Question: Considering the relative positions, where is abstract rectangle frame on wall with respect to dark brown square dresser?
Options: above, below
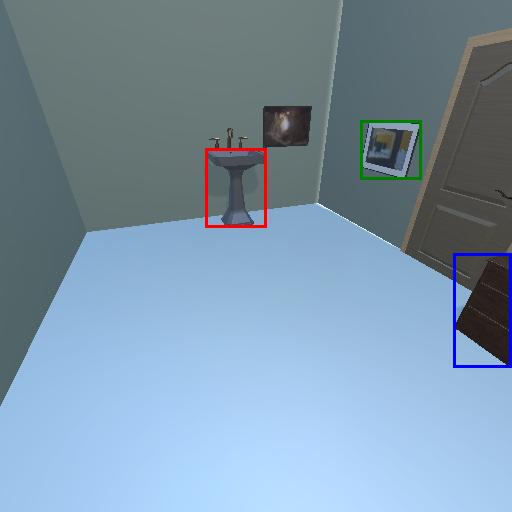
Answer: above